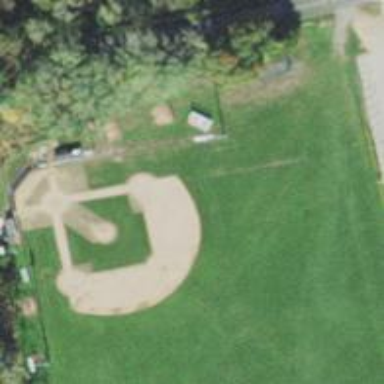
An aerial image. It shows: Baseball pitch for leisure land.